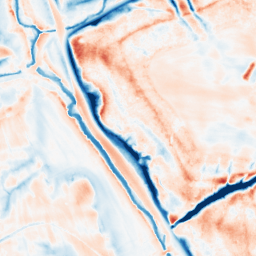
Category: edge_preserving
Decomposition family: guided
Decomposition parameters: radius: 8
eps: 0.1
Upsampling method: bilinear
Upsampling parameters: scale: 2
Upsampling scale: 2